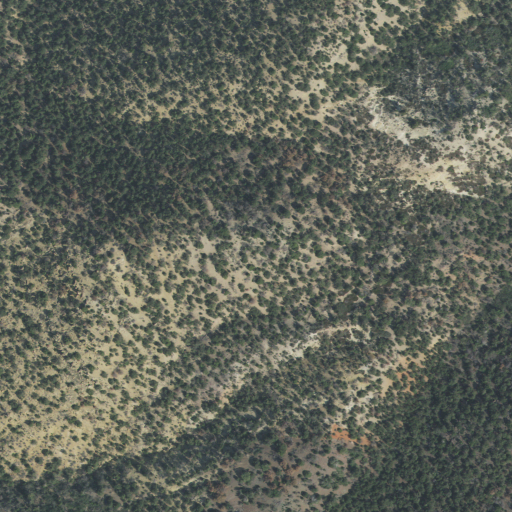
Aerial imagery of mountain in Utah named Cedar Peak containing only evergreen forest